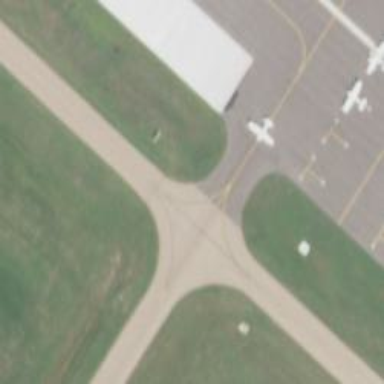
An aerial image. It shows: View of taxiway at the airport.